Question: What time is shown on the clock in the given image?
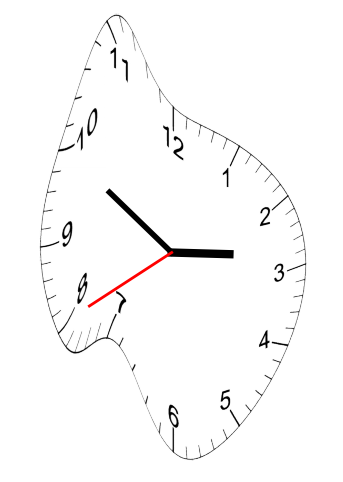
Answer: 02:49:40